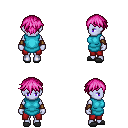
a pixel art fantasy rpg character, female body template, dark elf, purple skin, teal tunic, red pants, pink short bangs hairstyle, cloth bracers, gray slippers, four views (front, back, left, right), 2x2 character sprite sheet, small pixel art, hard edges, no anti-aliasing